Field crop: maize
Growth stage: 2
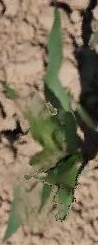
Species: maize